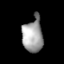
Tissue: lung
Cell type: Endothelial cells
Senescence score: 0.5681
Nuclear area (px): 683
Mean DAPI intensity: 158.767